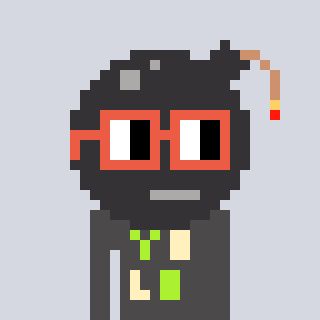
a pixel art character with square orange glasses, a bomb-shaped head and a grayscale-colored body on a cool background